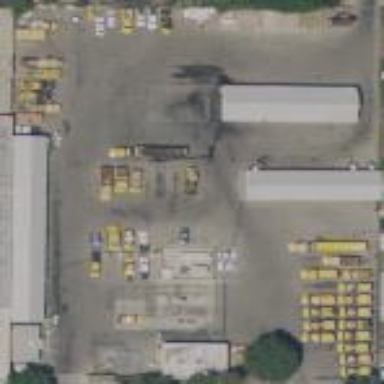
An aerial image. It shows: Industrial area.